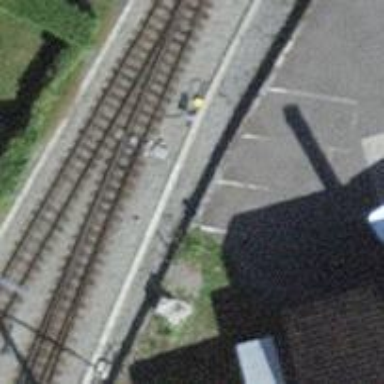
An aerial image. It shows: Railway switch.